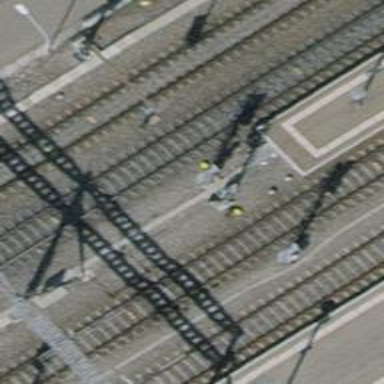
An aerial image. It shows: Railway signal.